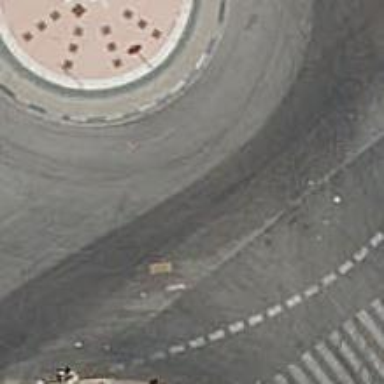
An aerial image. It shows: Service road that intersects roundabout.